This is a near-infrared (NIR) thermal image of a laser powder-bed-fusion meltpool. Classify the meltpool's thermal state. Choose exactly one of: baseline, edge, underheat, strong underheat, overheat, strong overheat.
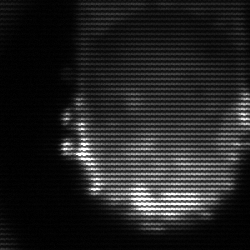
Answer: baseline